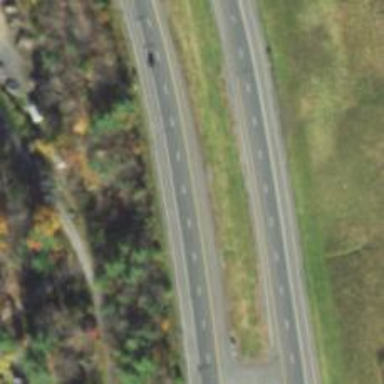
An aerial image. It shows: Asphalt motorway.